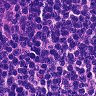
Metastatic tissue present: no